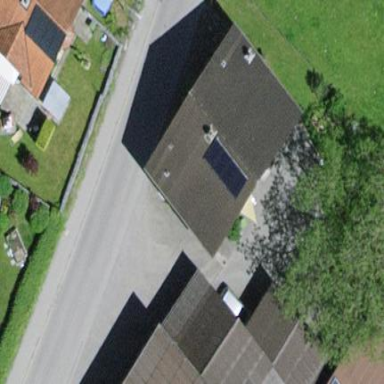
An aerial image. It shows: Farm building.